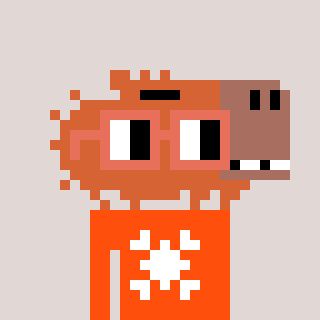
a pixel art character with square orange glasses, a capybara-shaped head and a orange-colored body on a warm background